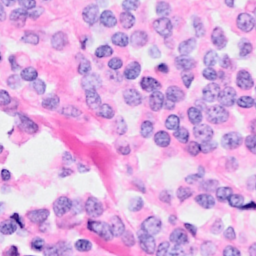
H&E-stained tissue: Breast